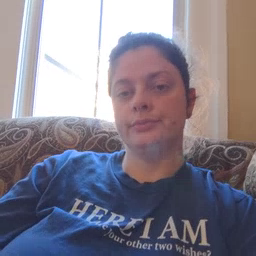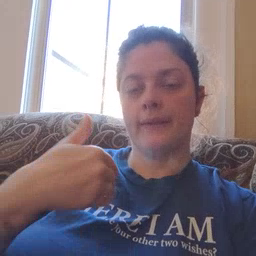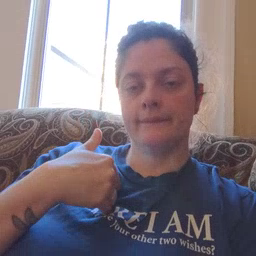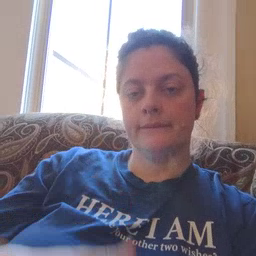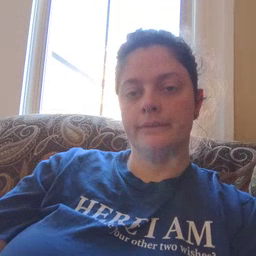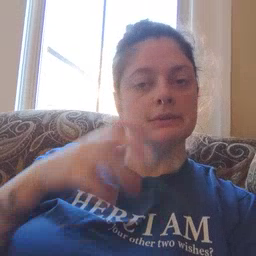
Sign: have